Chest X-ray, PA view. Patient: 56 years old, sex F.
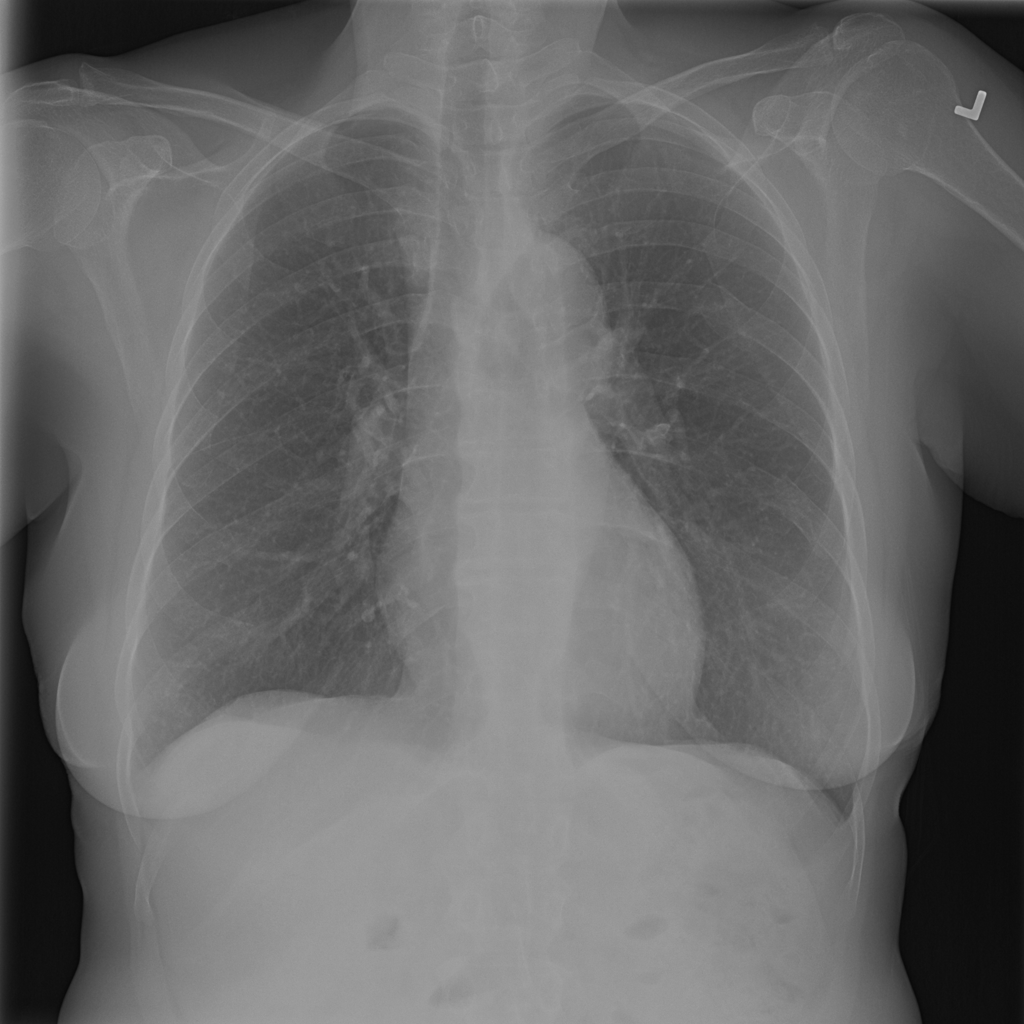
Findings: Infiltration